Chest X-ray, AP view. Patient: 39 years old, sex M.
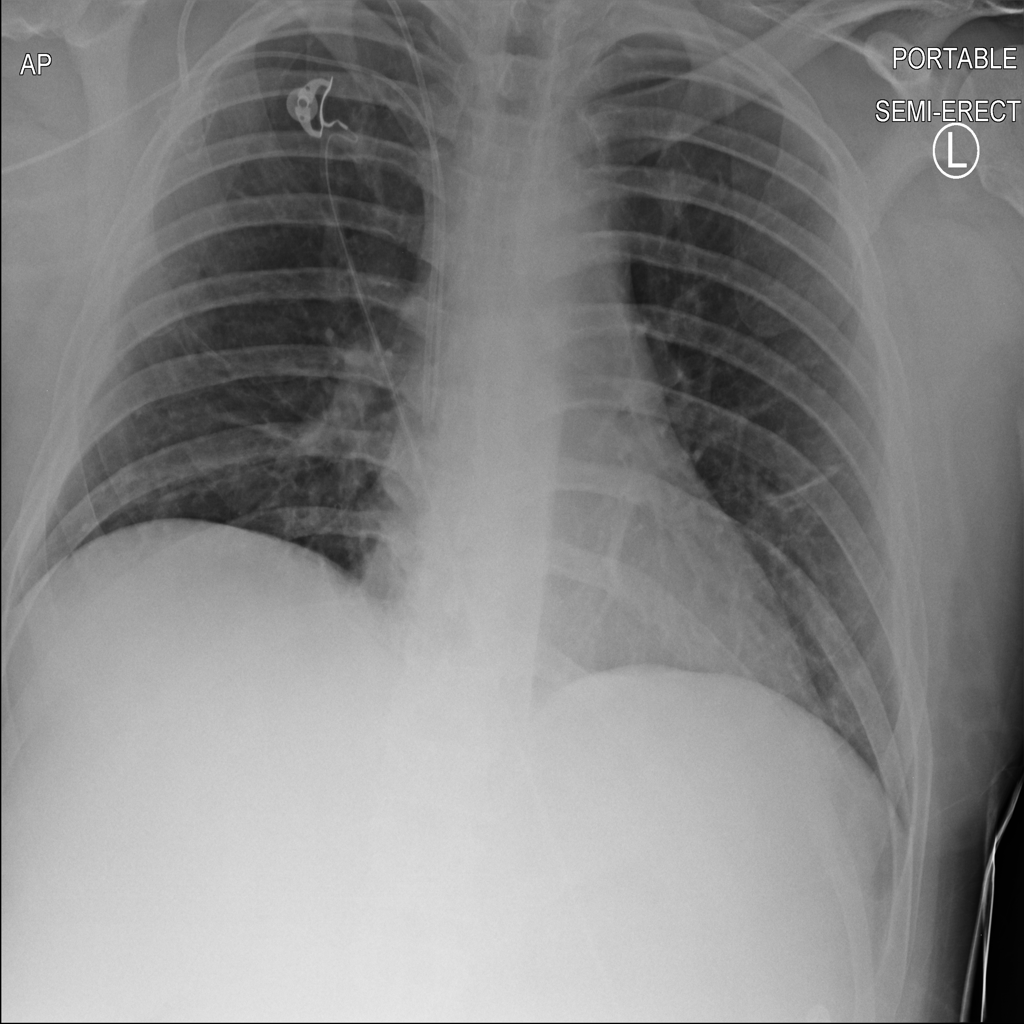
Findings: No Finding